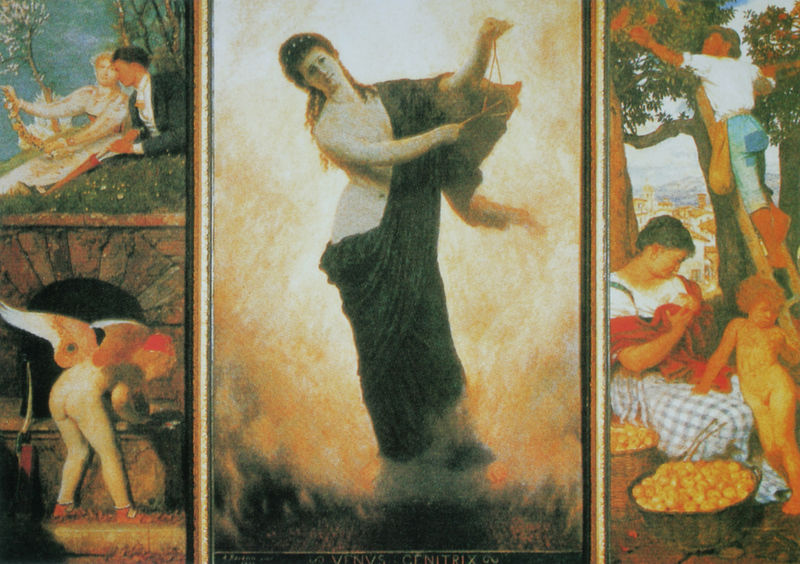
Titel: Venus Genitrix
Künstler: Arnold Böcklin
Standort: Zürich
Institution: Kunsthaus
Schlagwörter: akt, baum, berg, blau, dunkel, feuer, flügel, gemälde, gott, hand, himmel, körper, mann, nackt, schatten, umhang, wasser, weiß, bäume, fluss, frauen, gelb, grün, menschen, mädchen, ocker, see, sitzen, stadt, ausschnitt, blumen, brust, bunt, frau, grau, haar, hell, holz, kariert, kleid, licht, mitte, männer, nacht, orange, schwarz, szene, blüten, gras, obst, rot, schirm, tuch, wiese, beige, karo, karriert, malerei, rock, symbolismus, tanz, anzug, hemd, hose, arm, arme, rahmen, schale, stehen, stein, bild, hände, instrument, öl, baumstamm, erde, feld, felder, natur, rauch, sonne, land, gewand, haare, schnur, schnüre, sitzend, stehend, stoff, drei, familie, kind, mutter, paar, gitarre, musik, schulter, anhöhe, bauern, brunnen, kamin, ofen, sack, engel, früchte, putte, putto, beine, orangen, pflücken, schürze, äpfel, hintern, schrift, sommer, strand, bilder, liebe, leiste, rahmung, bogen, schuhe, bäuerin, ernte, körbe, dorf, mauer, dunst, nebel, baby, picknick, böschung, romantik, brand, dampf, leiter, essen, spielen, flicken, detail, inschrift, korb, brot, junge, klimt, frühling, bauer, leiber, vier, waage, bücken, flamme, flammen, strahlen, jugend, loch, greifen, fraue, kranz, göttin, altar, tracht, liebespaar, brautpaar, ehepaar, eheleute, seiten, pforte, toga, mystisch, weihrauch, reflektion, gebückt, erscheinung, venus, apfelbaum, hochzeit, bedeutung, fäden, gottheit, harfe, amor, putten, putti, szenen, klettern, weise, schiele, dirndl, niedrig, dreiteilig, lese, säugling, tryptichon, lager, feuerstelle, wölbung, teil, teile, keilstein, orangenpflücker, tafeln, nähren, zyklus, ernten, triptychon, backofen, triptichon, ocke, unheil, fruchtkörne, tritychon, bildern, früche, fortuna, maria lactans, apfelernte, bleihc, brennstelle, flgel, hans von marées, liebesbrunnen, mussik, obstbauern, paa, rote kappe, roter schuh, strand paar, thryptichon, triangel, venere, parr, päarchen, n, po, obst+, korb#, apfelernete, pflückem, grün stehnd, bogen steine